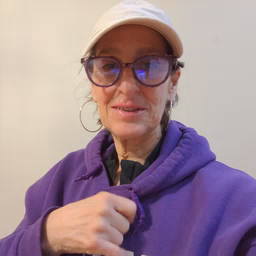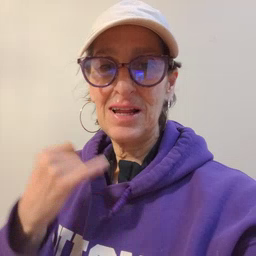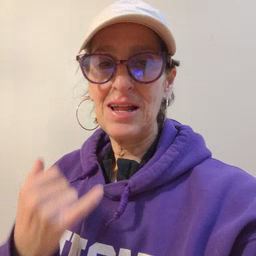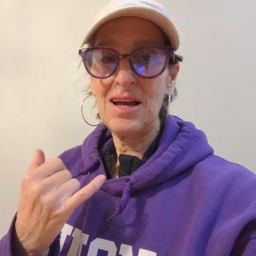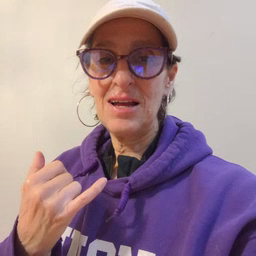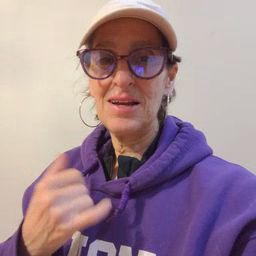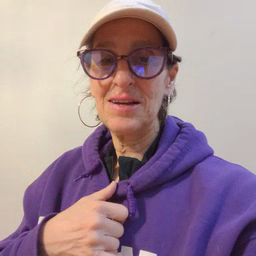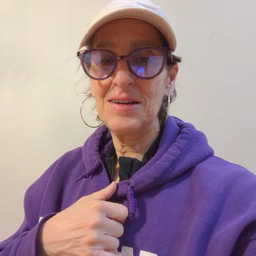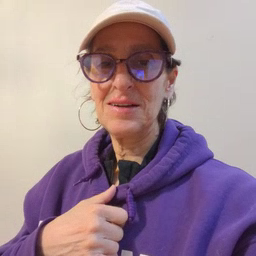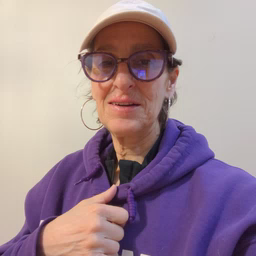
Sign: now